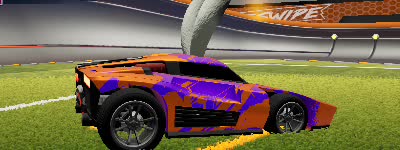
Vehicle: breakout